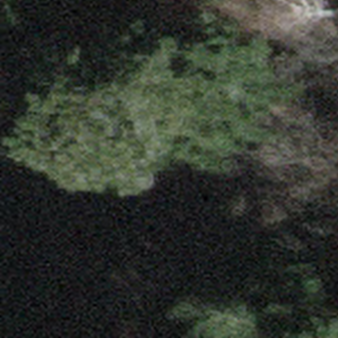
Label: other